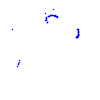
Particle: kaon